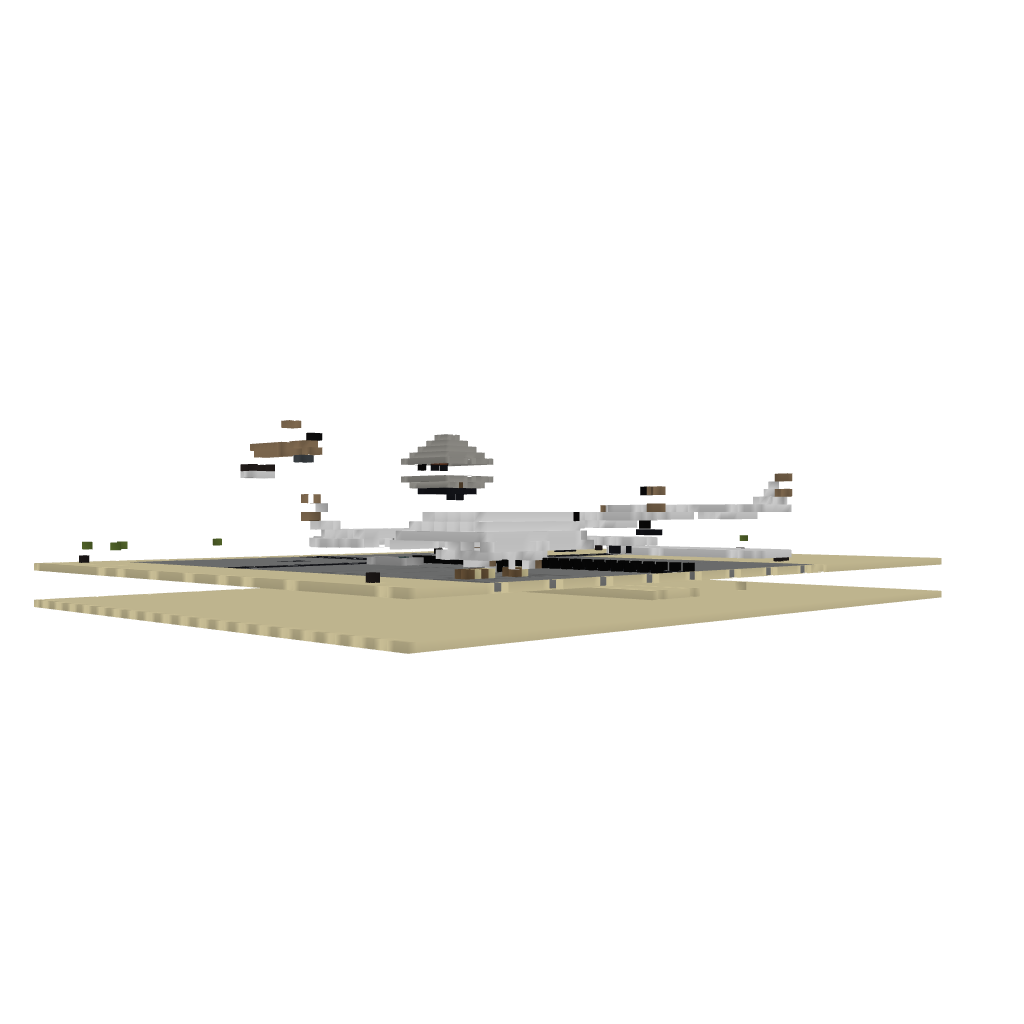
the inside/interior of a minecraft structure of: Big Airfield with realistic planes and control tower Etc...